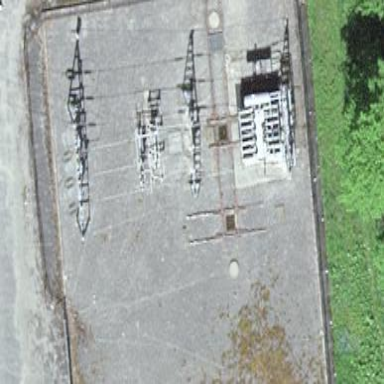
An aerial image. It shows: There is distribution substation enclosed by fence.